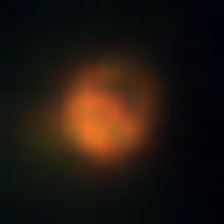
Taxon: NanoPlankton
Group: Other